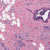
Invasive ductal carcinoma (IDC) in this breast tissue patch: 1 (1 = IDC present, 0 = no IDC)